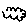
Label: cloud